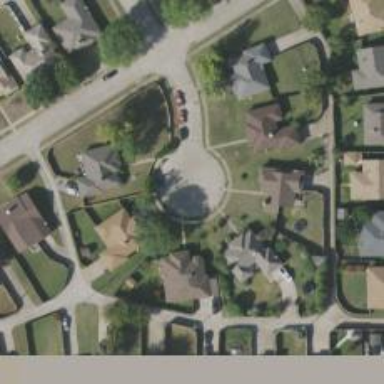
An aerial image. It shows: Circle-shaped turning circle on the road.